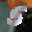
Label: 5